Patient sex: F
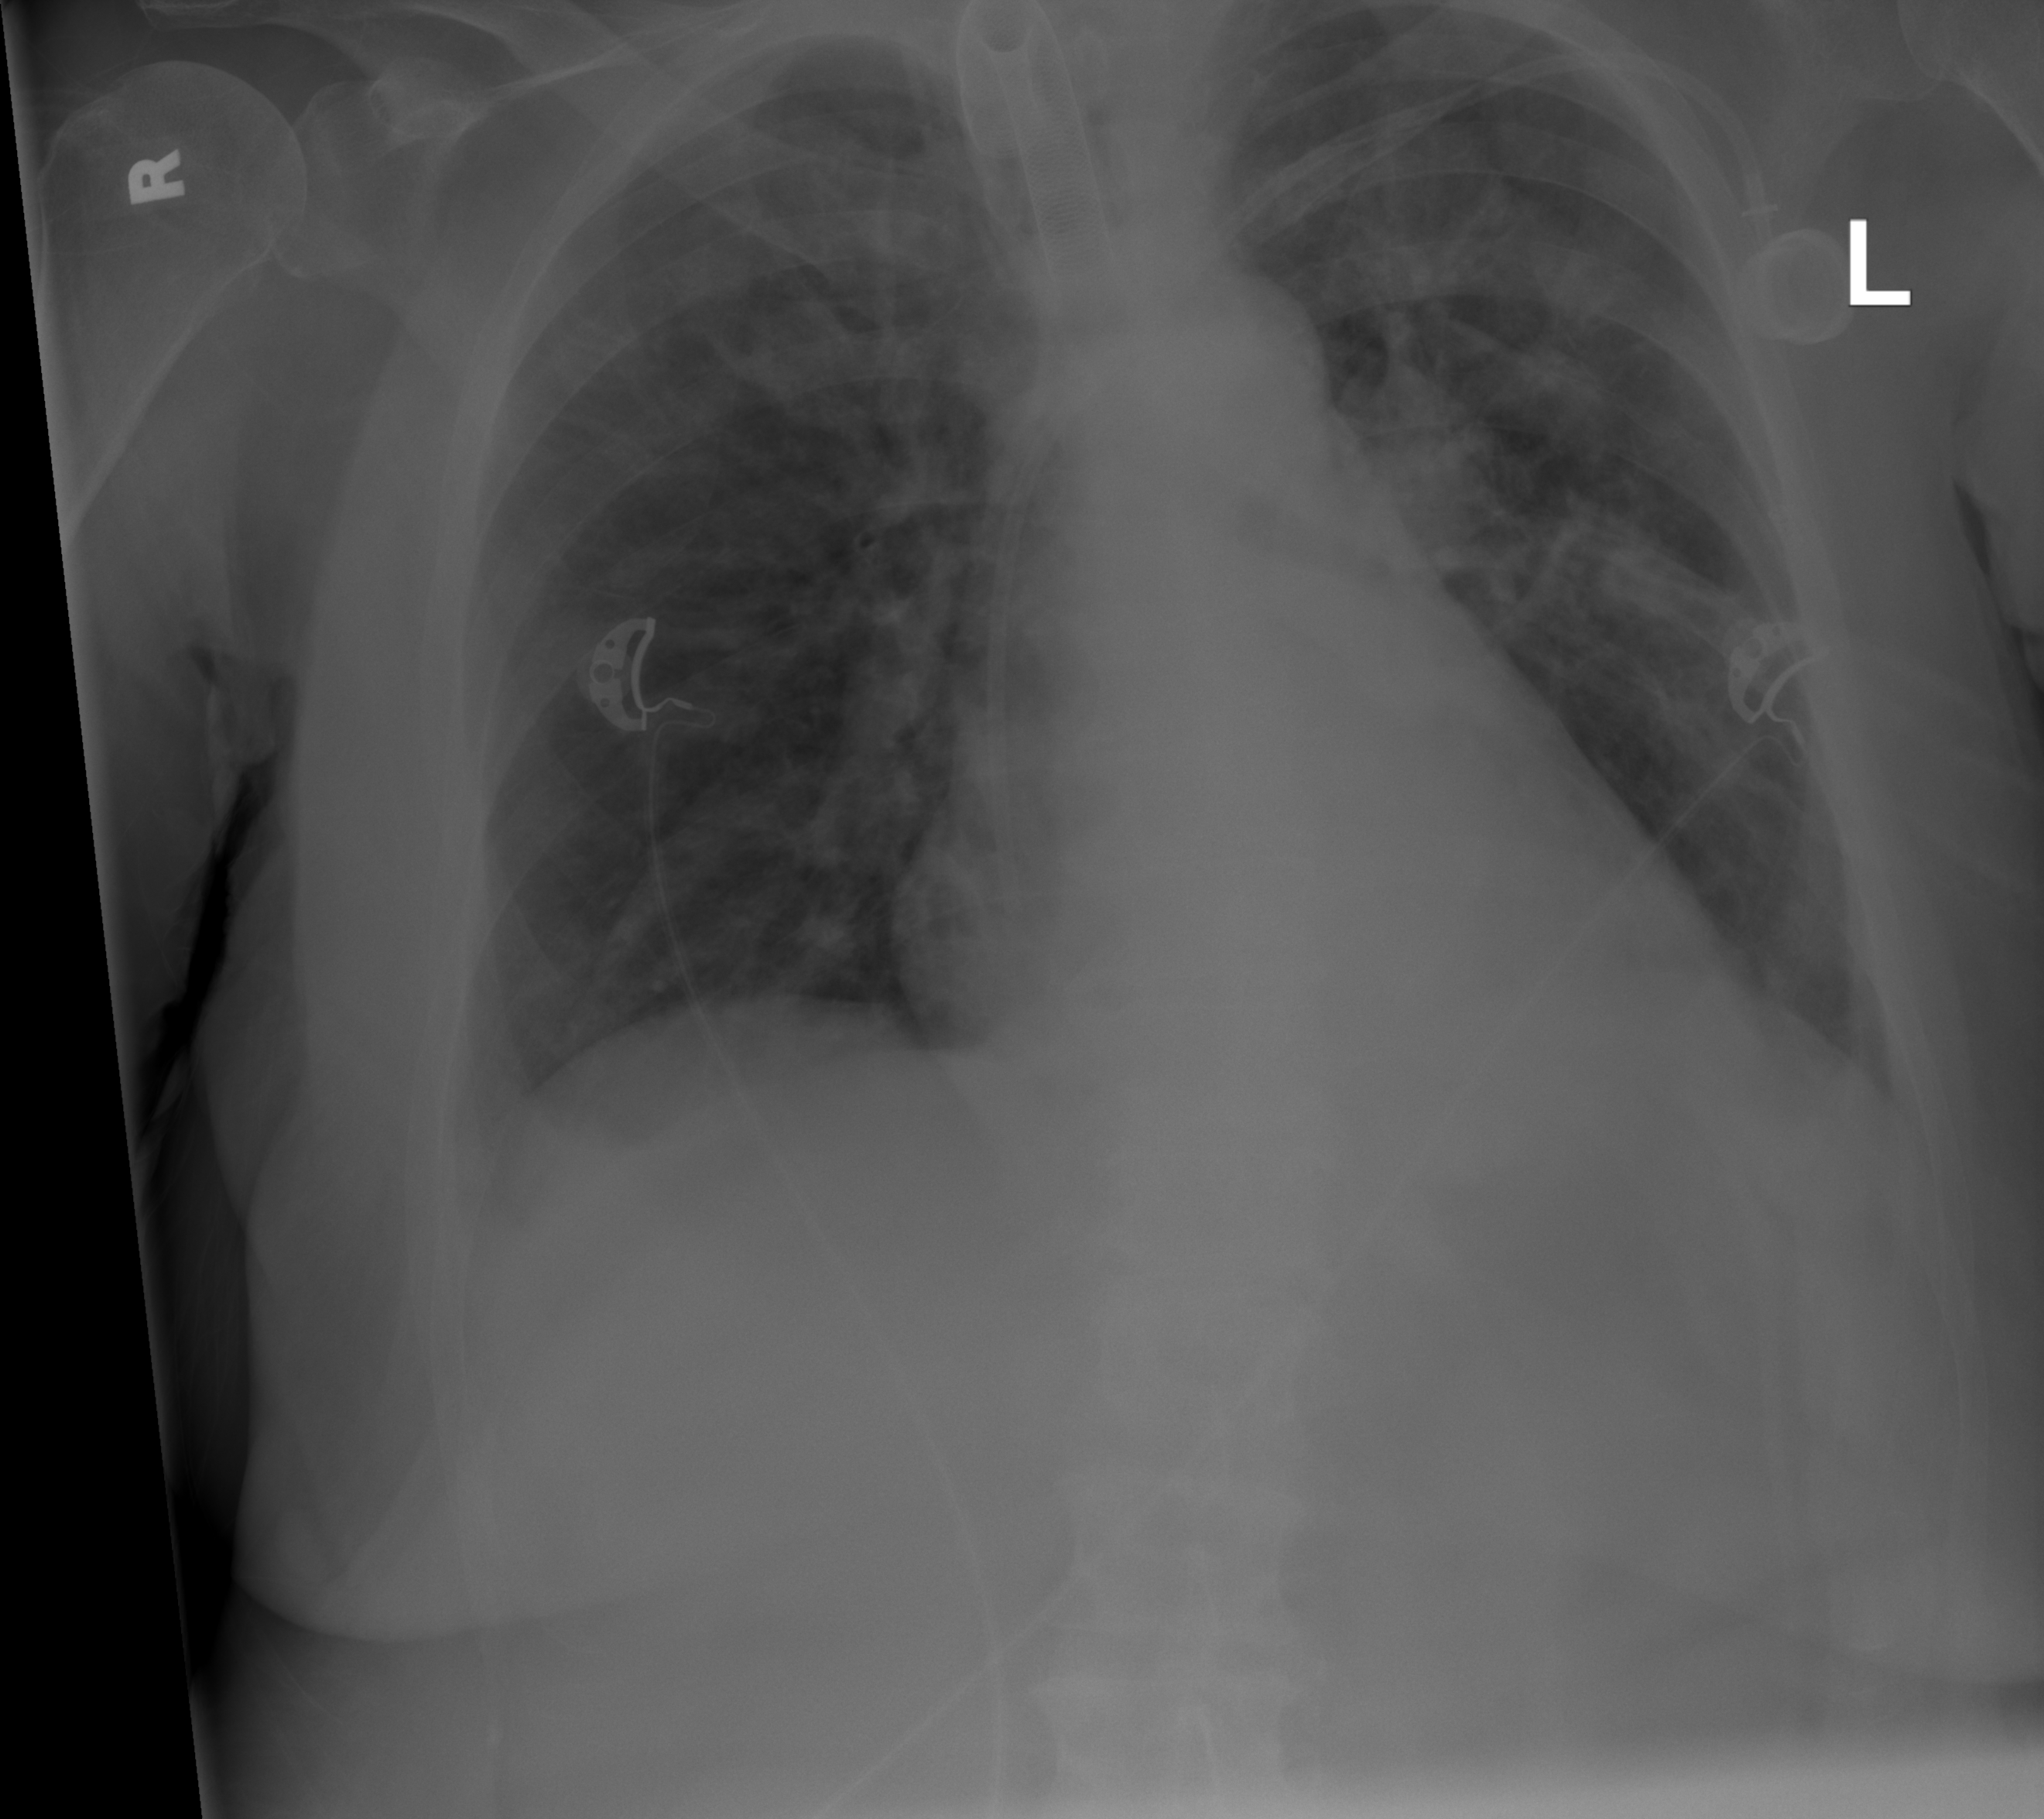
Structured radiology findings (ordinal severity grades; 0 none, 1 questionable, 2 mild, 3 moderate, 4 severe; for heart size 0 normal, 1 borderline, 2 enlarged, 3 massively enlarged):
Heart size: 0
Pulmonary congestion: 2
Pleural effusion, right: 0
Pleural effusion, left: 0
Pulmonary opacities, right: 0
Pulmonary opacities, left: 0
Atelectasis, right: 0
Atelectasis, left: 2